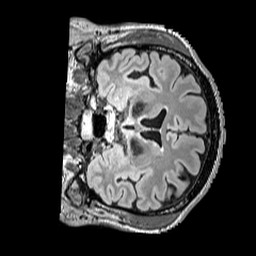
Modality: FLAIR
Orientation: coronal
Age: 60
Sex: male
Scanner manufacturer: siemens
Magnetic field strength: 3 T
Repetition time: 5 s
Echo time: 0.387 s